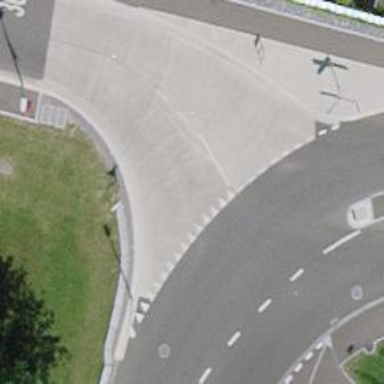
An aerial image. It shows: Road with "give way" sign.